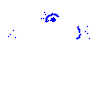
Particle: kaon